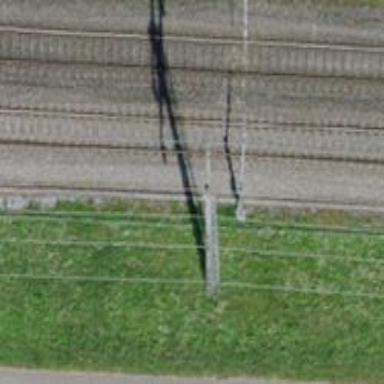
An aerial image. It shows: Railway signal.